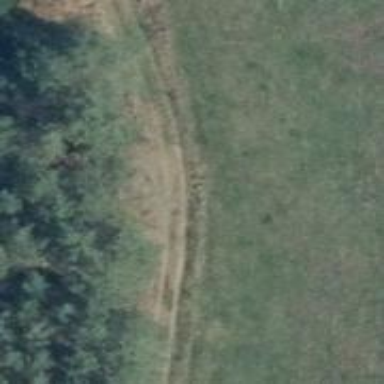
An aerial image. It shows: Track with very rough surface.